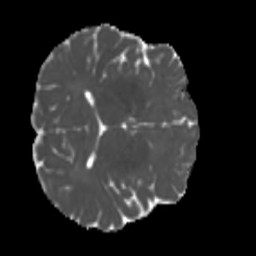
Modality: MD
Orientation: axial
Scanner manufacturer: siemens
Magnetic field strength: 3 T
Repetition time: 4 s
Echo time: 0.0594 s